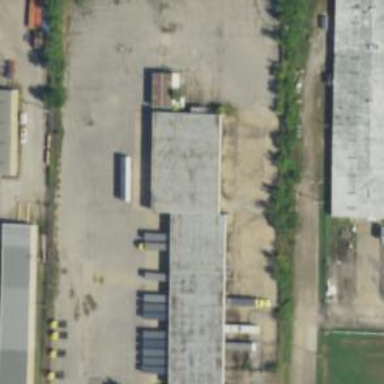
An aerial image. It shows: Transportation building.